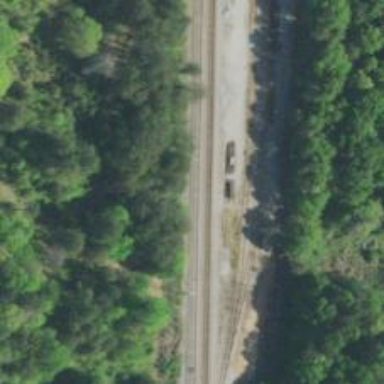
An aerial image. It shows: Railway siding for service.